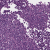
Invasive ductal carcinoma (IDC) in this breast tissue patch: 1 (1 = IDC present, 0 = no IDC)